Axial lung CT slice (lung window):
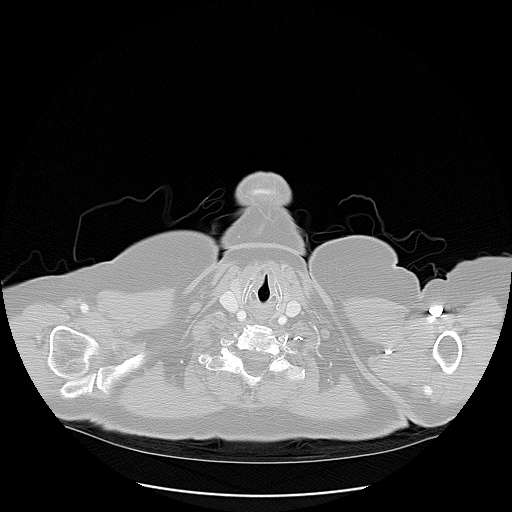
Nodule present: no